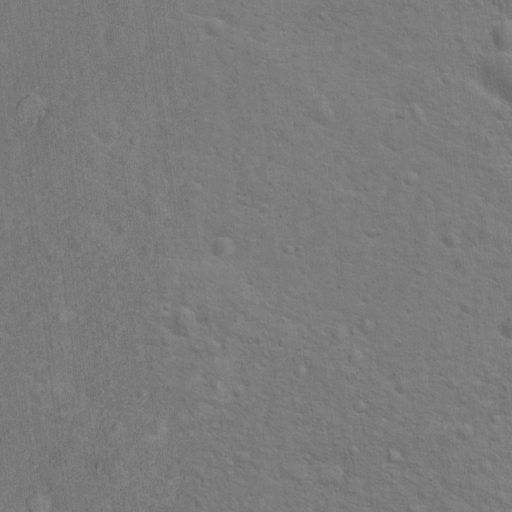
Classes present: Background